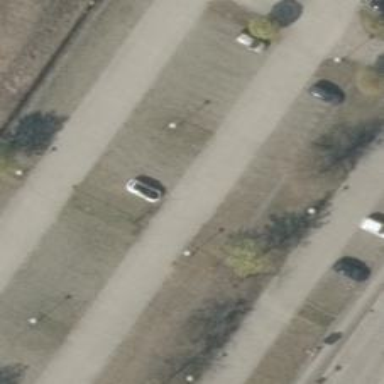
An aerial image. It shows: Parking area with surface.